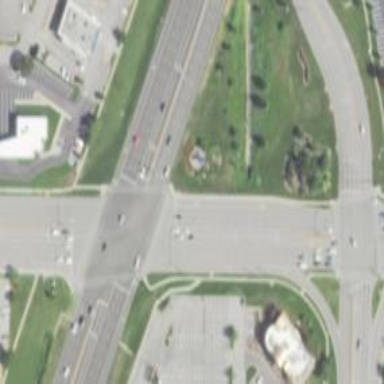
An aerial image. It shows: Solid stop line on the road.